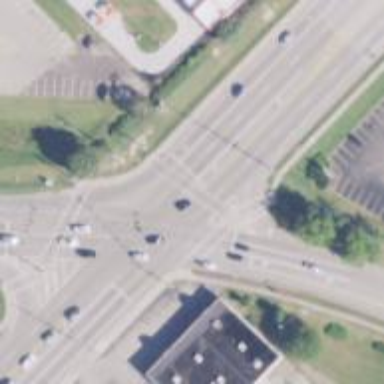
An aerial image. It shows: Marked crossing on the road.